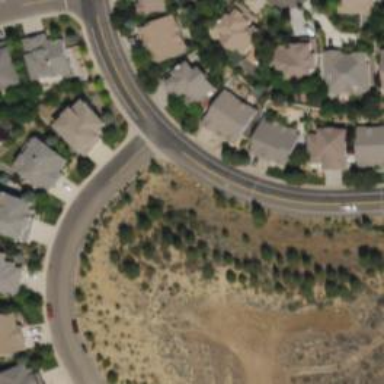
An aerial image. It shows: Residential road with asphalt surface and separate sidewalk.